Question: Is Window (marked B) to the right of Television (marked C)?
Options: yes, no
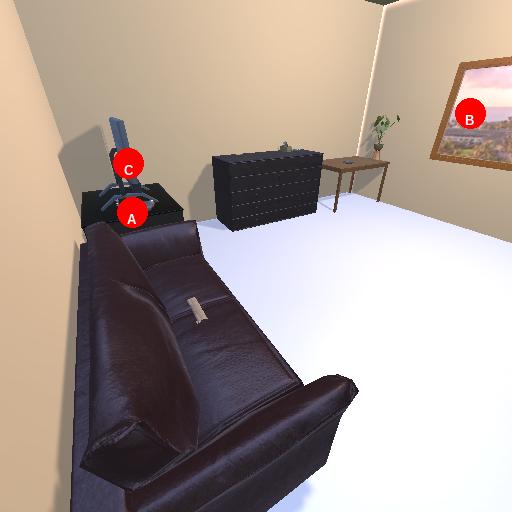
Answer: yes